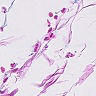
Metastatic tissue present: no